The picture encodes a bearing's raw vibration samples as pixel intensities in a 2-D grid. Based on the visible evidence, which condition applies: normal, inner_race, outer_race, ball?
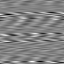
Answer: outer_race